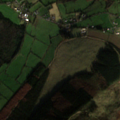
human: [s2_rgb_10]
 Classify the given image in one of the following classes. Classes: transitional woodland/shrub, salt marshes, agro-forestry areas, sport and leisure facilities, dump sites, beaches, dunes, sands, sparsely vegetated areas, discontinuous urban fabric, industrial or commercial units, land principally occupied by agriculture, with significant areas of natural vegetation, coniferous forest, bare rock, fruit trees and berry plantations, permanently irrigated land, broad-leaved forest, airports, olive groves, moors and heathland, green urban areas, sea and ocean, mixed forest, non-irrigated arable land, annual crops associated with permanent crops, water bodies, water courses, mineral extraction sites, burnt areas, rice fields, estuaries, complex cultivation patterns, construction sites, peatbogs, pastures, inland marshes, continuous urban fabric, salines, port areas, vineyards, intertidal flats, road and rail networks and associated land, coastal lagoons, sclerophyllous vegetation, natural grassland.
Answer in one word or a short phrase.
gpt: pastures, land principally occupied by agriculture, with significant areas of natural vegetation, coniferous forest